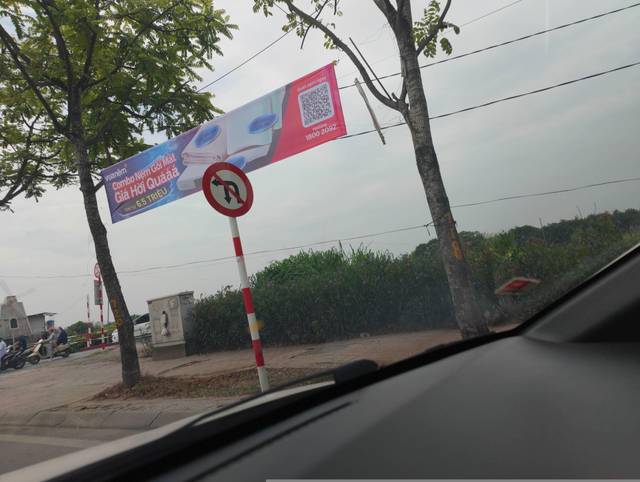
Region: Vietnam
Coordinates: 21.018, 105.913